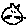
Label: cat